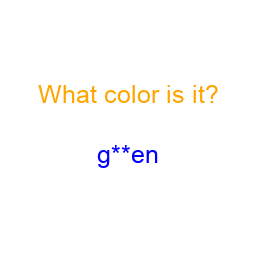
Color: blue
Color name shown: green
Background color: white
Question text color: orange